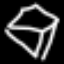
Label: diamond